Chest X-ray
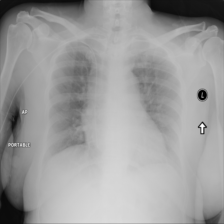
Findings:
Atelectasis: negative
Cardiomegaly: negative
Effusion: negative
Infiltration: negative
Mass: negative
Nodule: negative
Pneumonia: negative
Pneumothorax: negative
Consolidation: negative
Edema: negative
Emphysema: negative
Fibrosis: negative
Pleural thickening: negative
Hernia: negative